Field crop: maize
Growth stage: 1
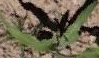
Species: maize